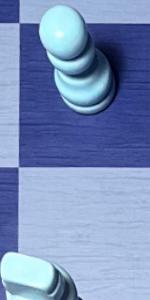
Label: Empty